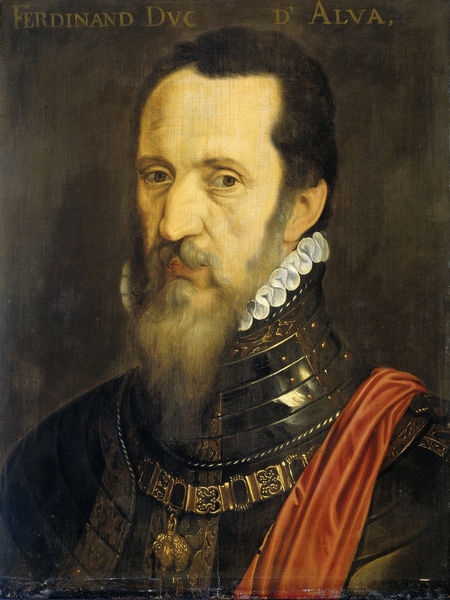
Titel: Ferdinand Alvarez de Toledo (1507-82), hertog van Alva
Künstler: Willem Key
Standort: Amsterdam
Institution: Rijksmuseum
Schlagwörter: barbe, face, homme, moustache, portrait, rouge, peinture, collier, toile, armure, tissu, ferdinand, duc, alva, ferdinant